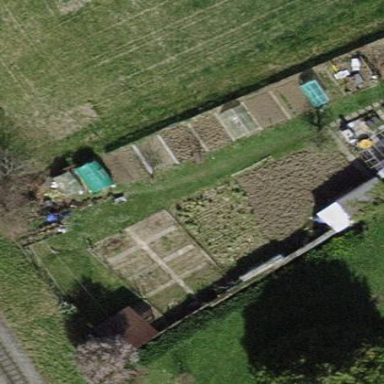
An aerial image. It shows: Area designated for allotments.